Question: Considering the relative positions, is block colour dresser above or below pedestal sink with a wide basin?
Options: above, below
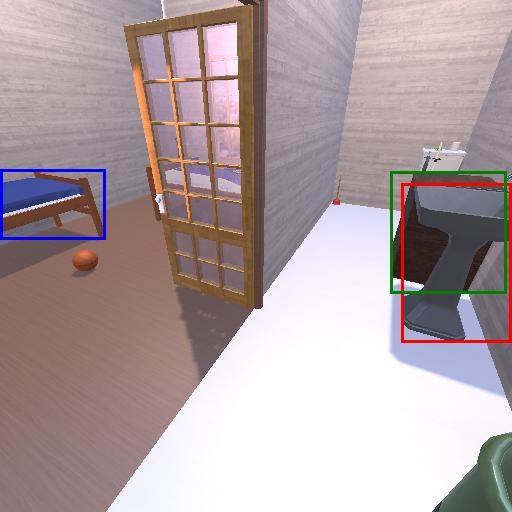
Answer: above